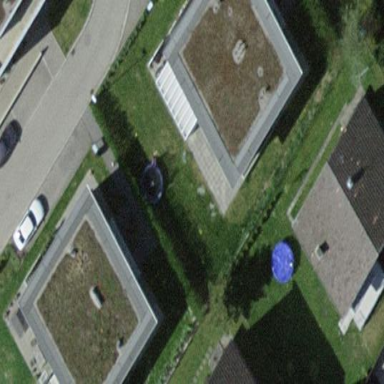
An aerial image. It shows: Flat roof terrace building.